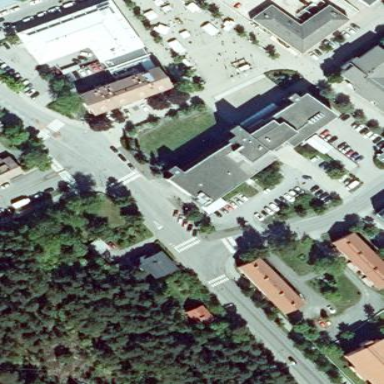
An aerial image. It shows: Civic building that serves as town hall.